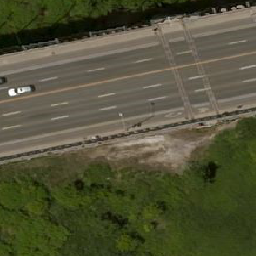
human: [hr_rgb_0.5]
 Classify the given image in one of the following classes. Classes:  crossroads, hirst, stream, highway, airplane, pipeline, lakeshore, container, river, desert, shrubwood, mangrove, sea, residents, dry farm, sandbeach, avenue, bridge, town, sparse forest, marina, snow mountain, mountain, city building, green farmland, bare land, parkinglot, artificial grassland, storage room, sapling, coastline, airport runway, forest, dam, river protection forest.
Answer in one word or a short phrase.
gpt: highway